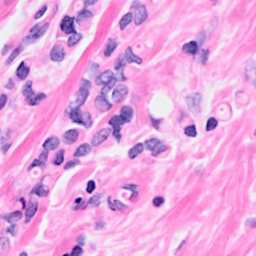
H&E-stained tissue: Breast